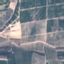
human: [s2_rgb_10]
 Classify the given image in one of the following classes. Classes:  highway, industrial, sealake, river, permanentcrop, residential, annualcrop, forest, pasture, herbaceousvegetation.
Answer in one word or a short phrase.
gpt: PermanentCrop